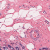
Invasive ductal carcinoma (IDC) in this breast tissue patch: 0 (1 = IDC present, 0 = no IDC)